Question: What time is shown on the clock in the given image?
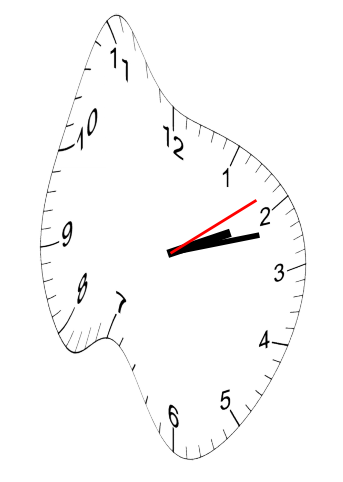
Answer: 02:12:09